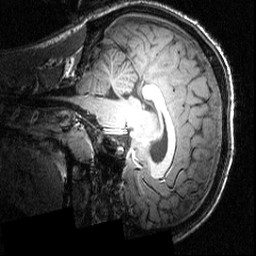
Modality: T1w
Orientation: sagittal
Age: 16
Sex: male
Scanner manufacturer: siemens
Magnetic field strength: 3.951 T
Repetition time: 1.5 s
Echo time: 0.00335 s